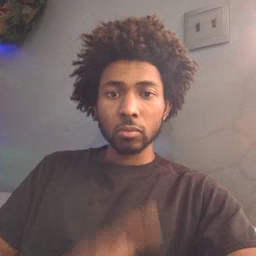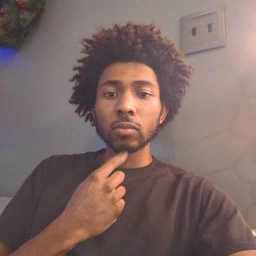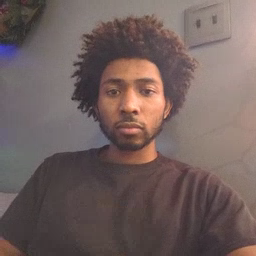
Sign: red